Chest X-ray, AP view. Patient: 61 years old, sex M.
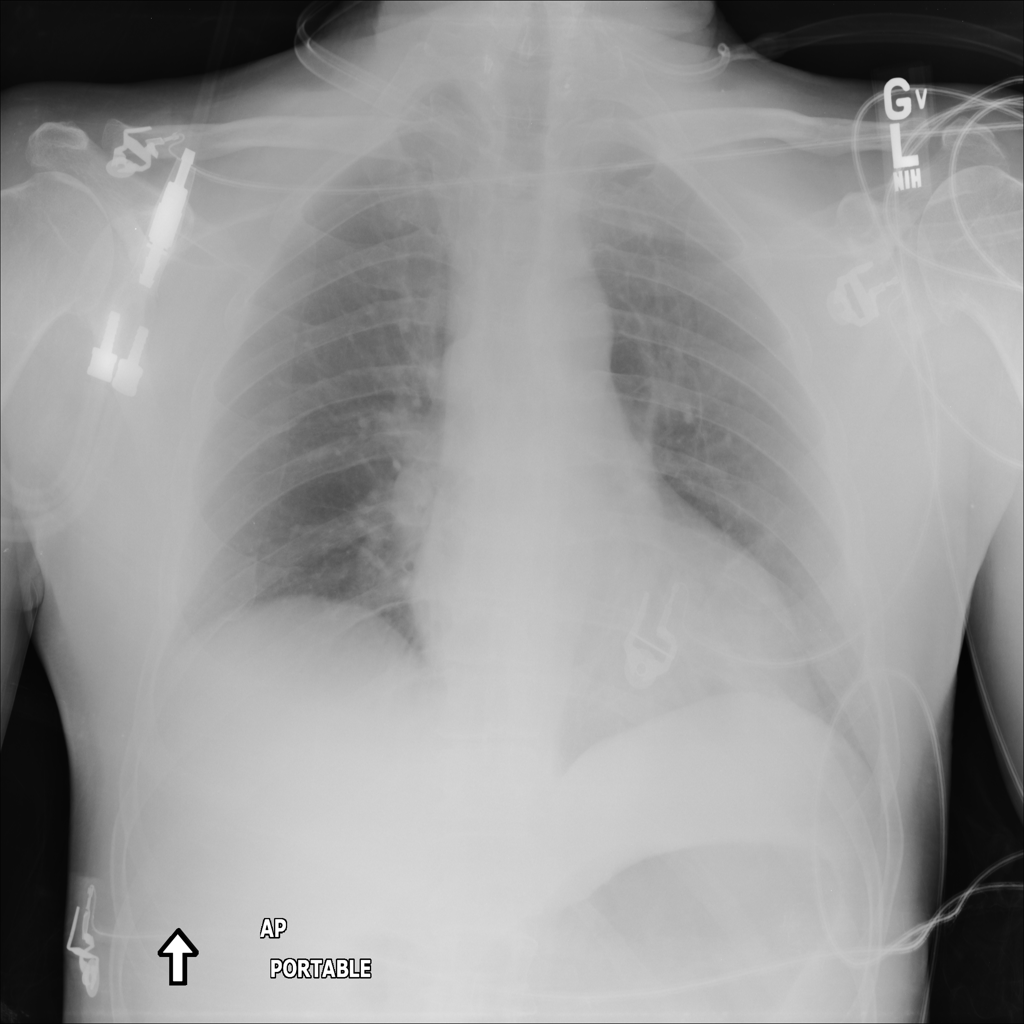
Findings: No Finding